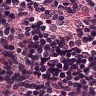
Metastatic tissue present: no